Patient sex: F
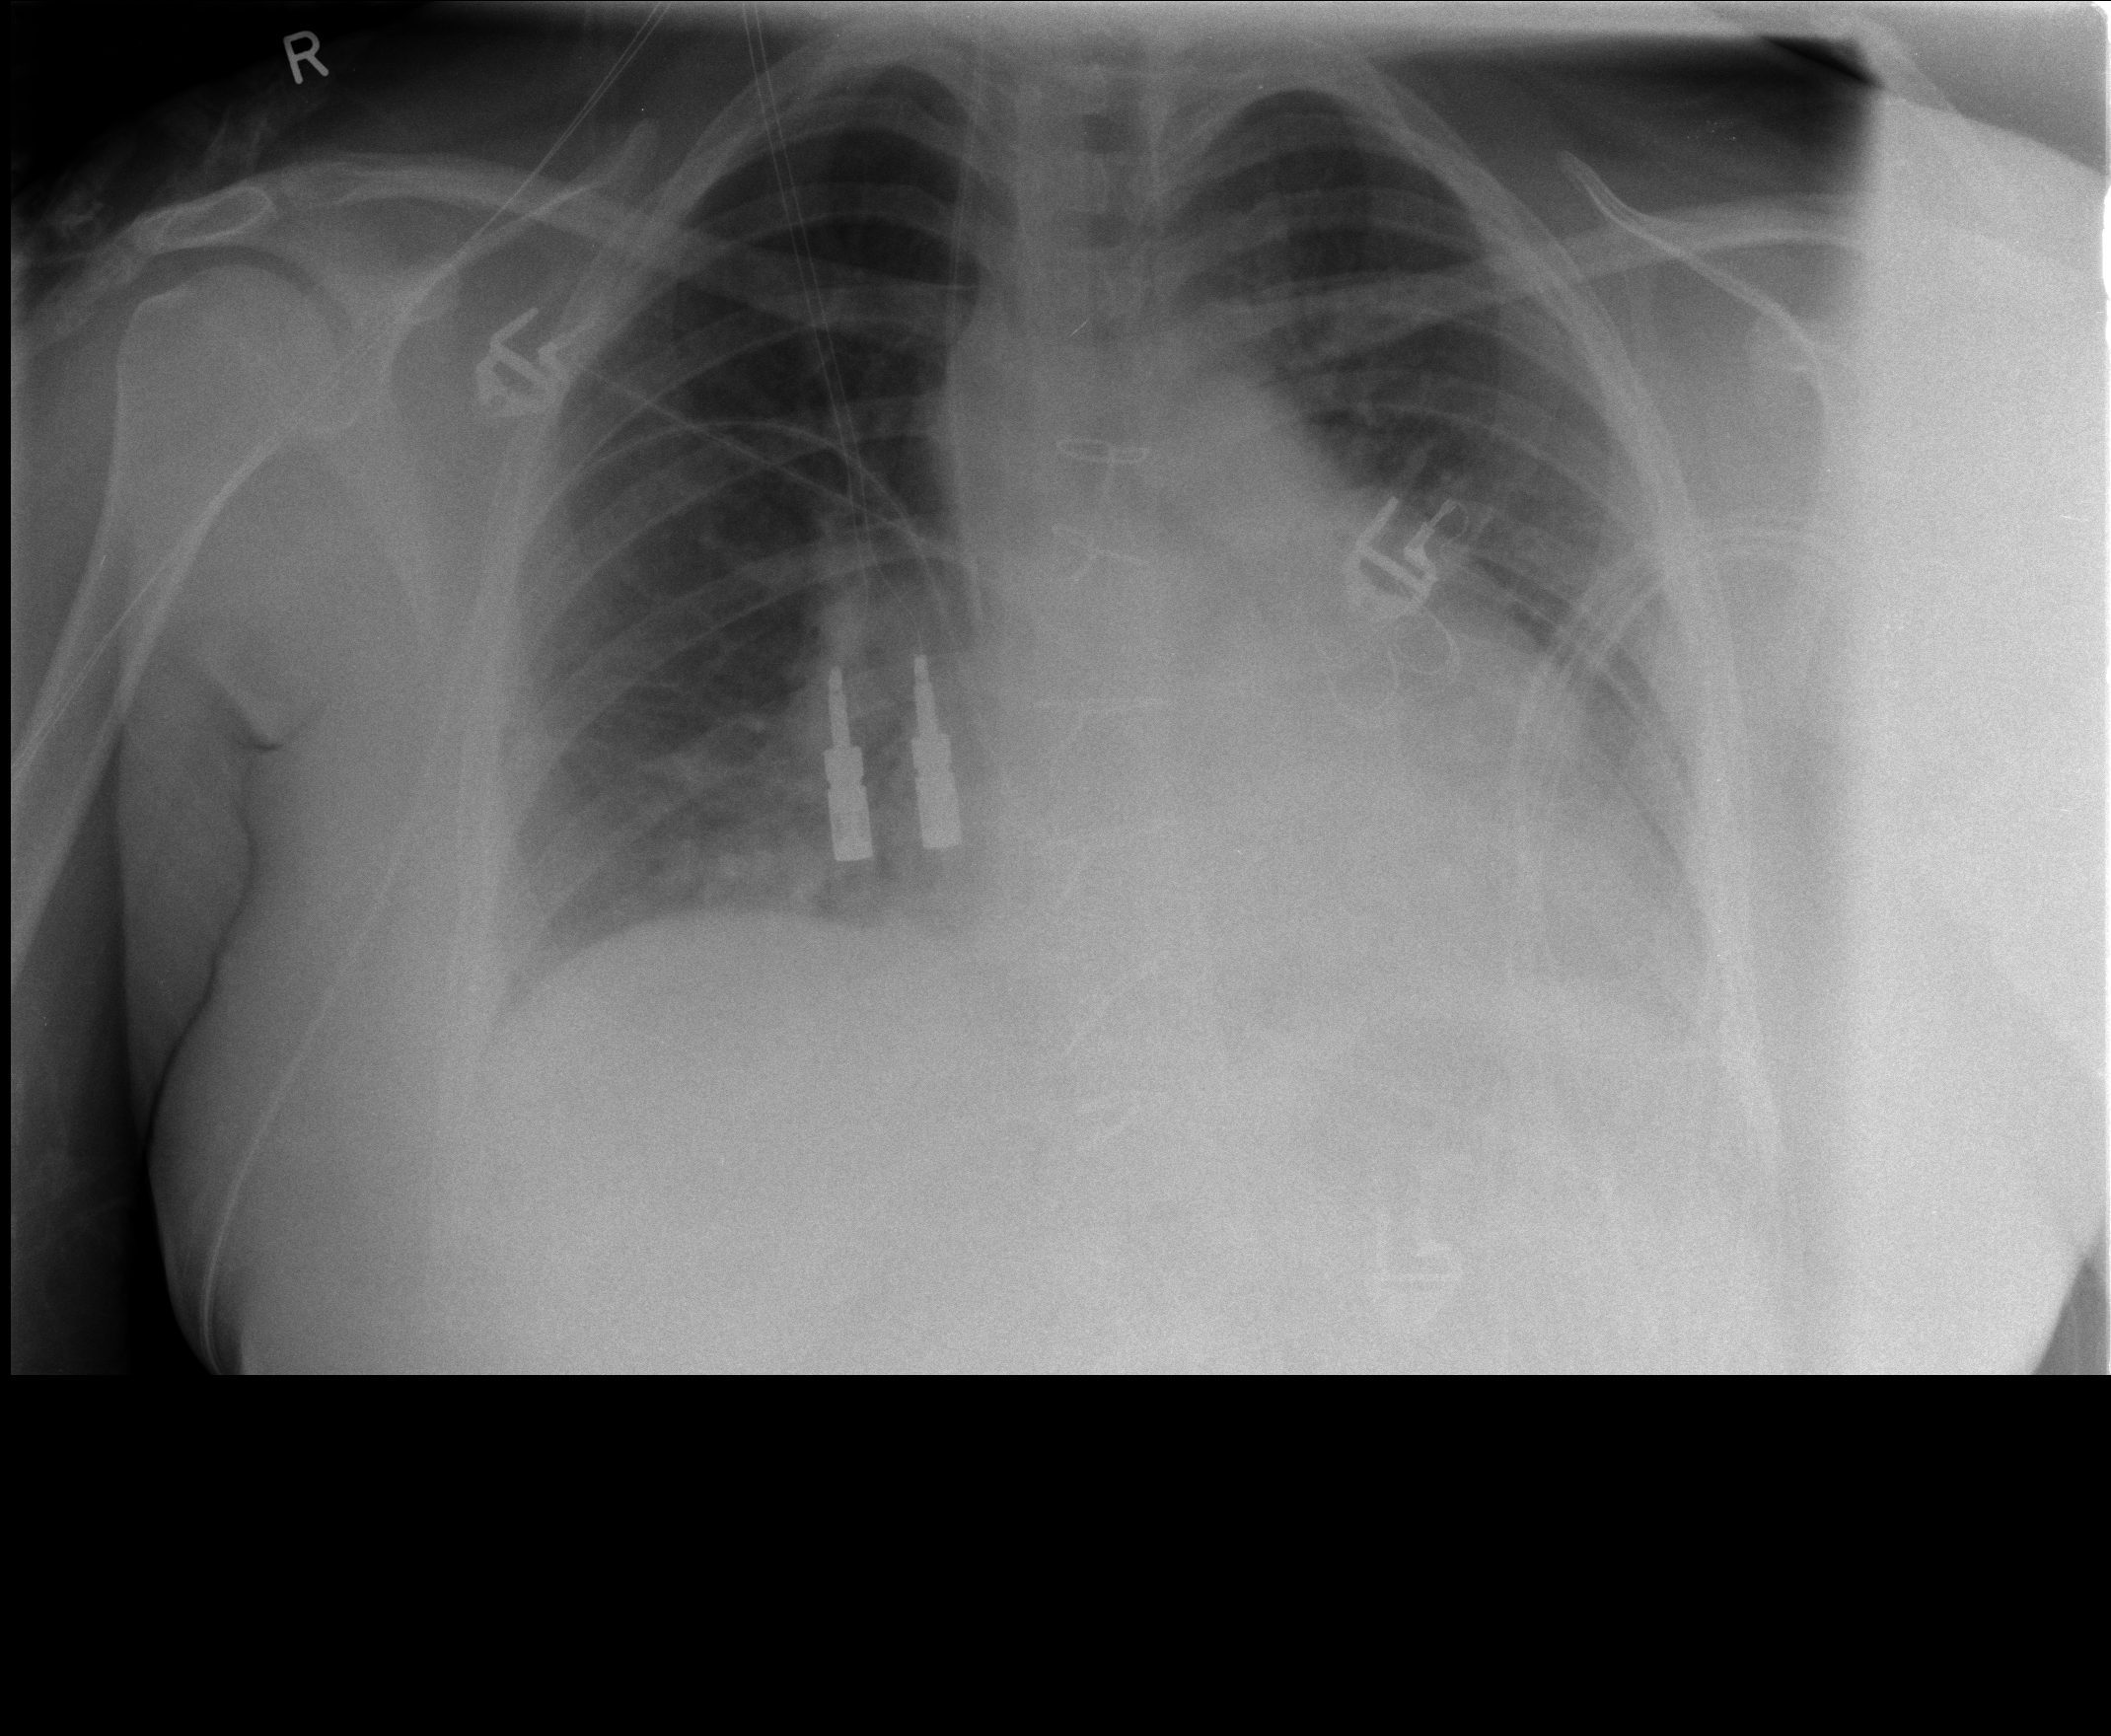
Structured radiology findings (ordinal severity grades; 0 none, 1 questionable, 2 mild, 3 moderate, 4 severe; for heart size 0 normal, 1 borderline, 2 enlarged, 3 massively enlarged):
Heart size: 2
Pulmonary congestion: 1
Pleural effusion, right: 1
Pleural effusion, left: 1
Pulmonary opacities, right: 2
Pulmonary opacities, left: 2
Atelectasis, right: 2
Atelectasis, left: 2